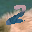
Label: 2